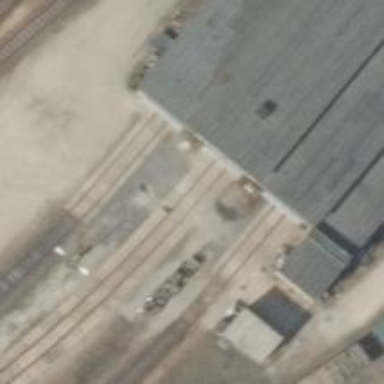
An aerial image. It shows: Railway yard used for servicing trains.